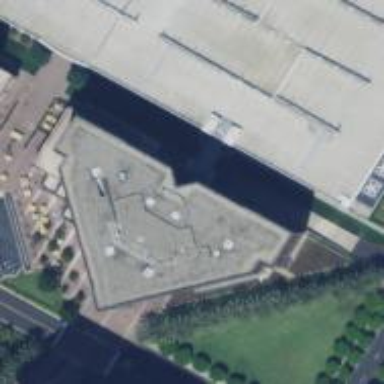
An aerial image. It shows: Commercial building.